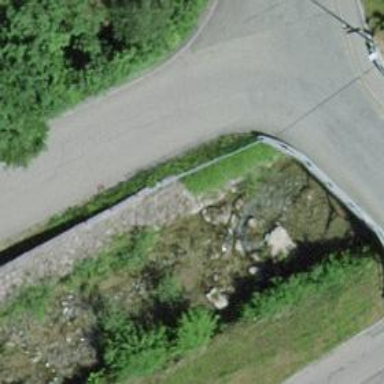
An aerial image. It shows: Retaining wall.